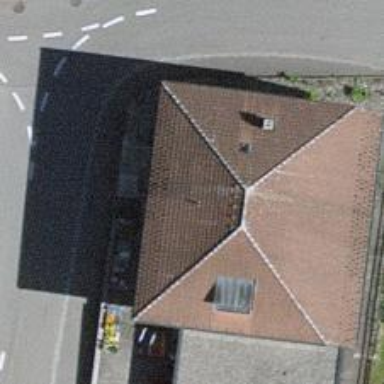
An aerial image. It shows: Convenience shop.